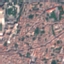
Label: Residential